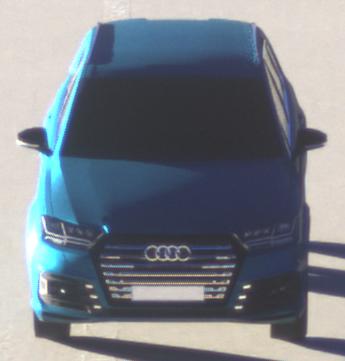
Make: Audi
Model: SQ7
Detailed model: -
Model produced from: 2016
Model produced until: 2018
Doors: 5
Color: blue
Road condition: dry road
Daytime: sunrise or sunset
Contrast: low contrast